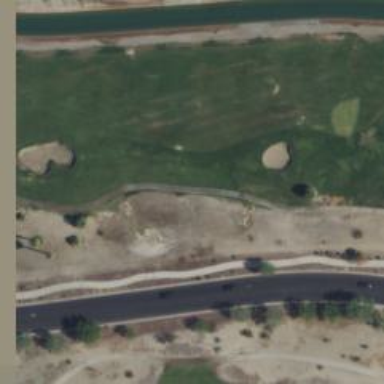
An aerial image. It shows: Grassy area designated as golf fairway.